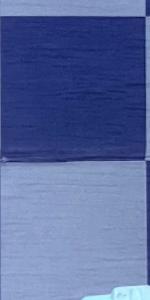
Label: Empty